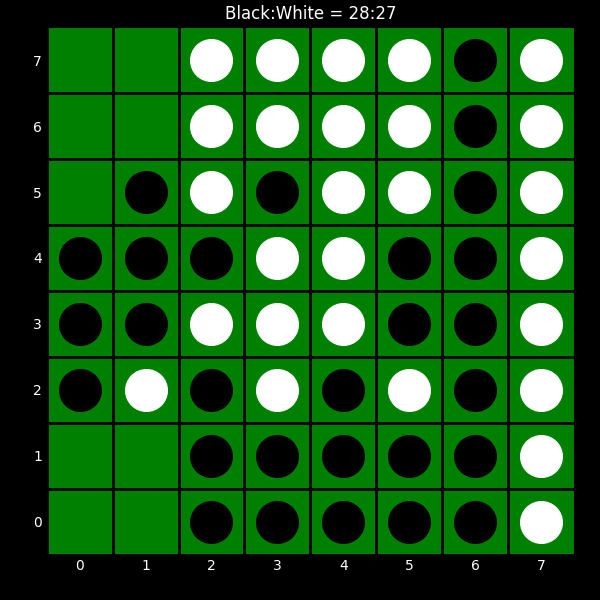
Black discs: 28
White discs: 27